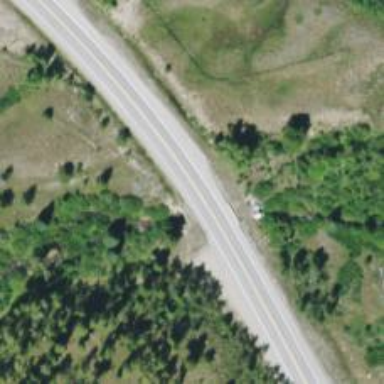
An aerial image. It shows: Bridge with asphalt surface carrying trunk highway.